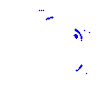
Particle: electron